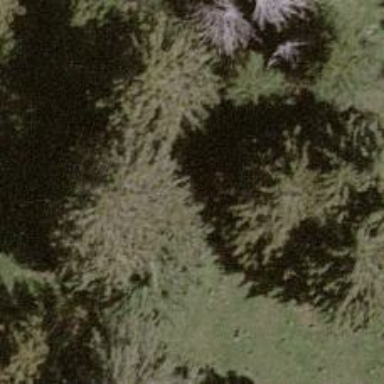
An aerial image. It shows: Single tag "natural: tree."